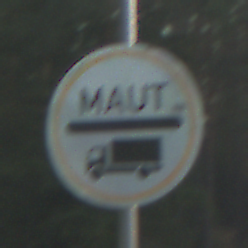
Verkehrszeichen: Mautpflicht
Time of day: SunriseSunset
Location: Outdoor (Nature)
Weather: PartlyCloudy
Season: NotSpecified
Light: Natural